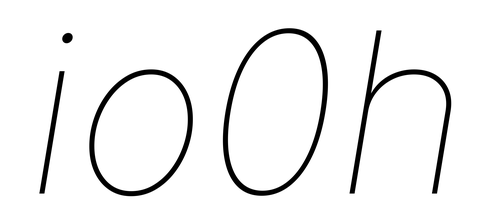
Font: Inter-Italic_Thin_Italic